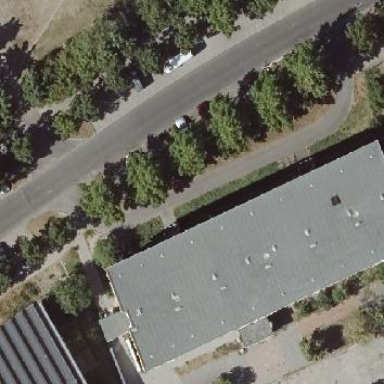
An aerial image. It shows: Street side parking area.